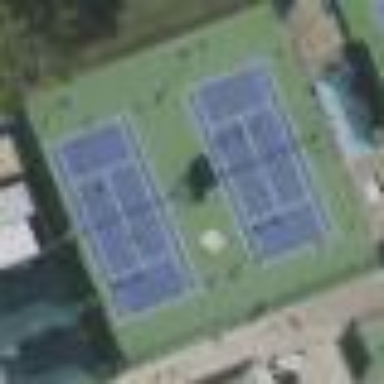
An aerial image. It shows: Tennis court in leisure pitch.